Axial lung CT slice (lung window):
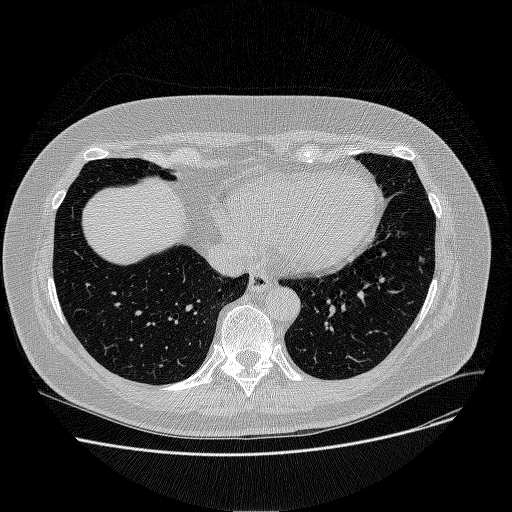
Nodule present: yes
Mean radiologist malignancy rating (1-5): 3